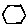
Label: hexagon